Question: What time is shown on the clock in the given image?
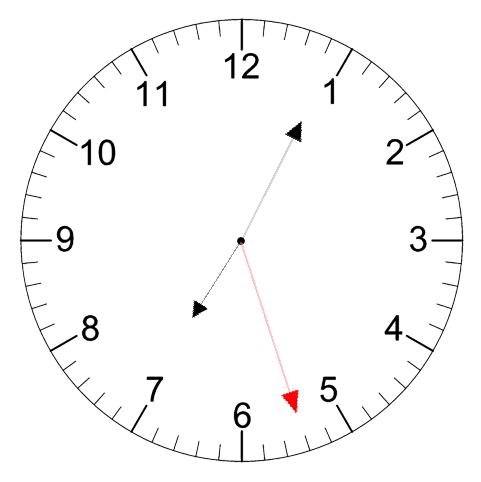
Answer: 07:04:27